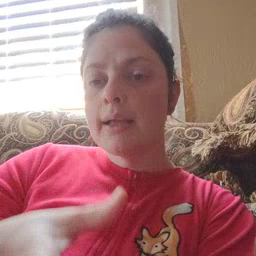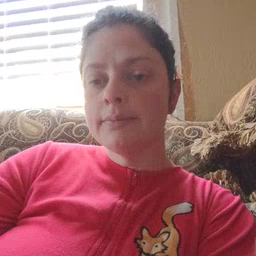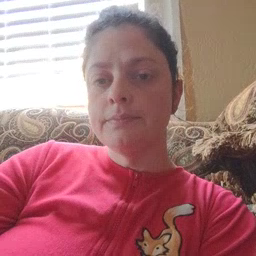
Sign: hate